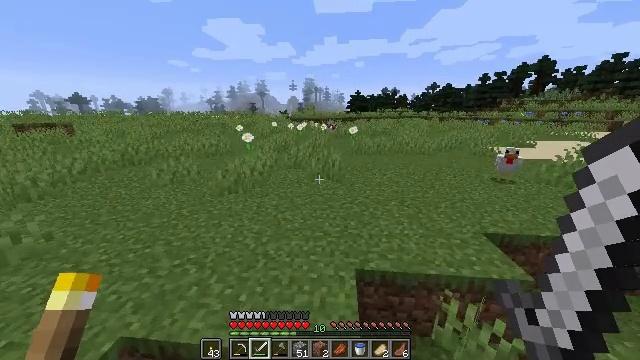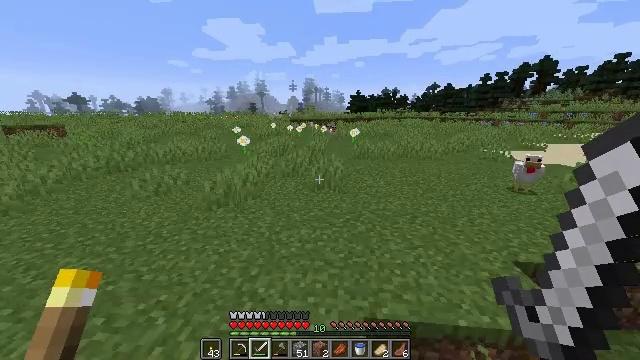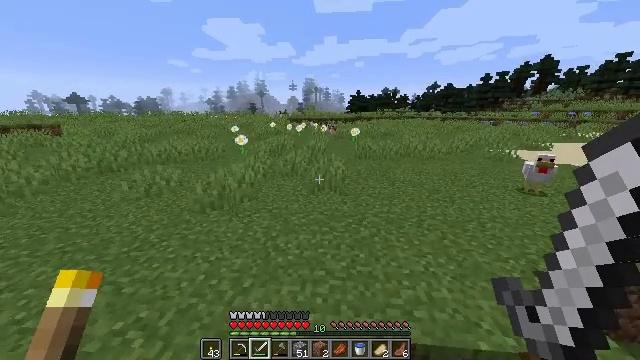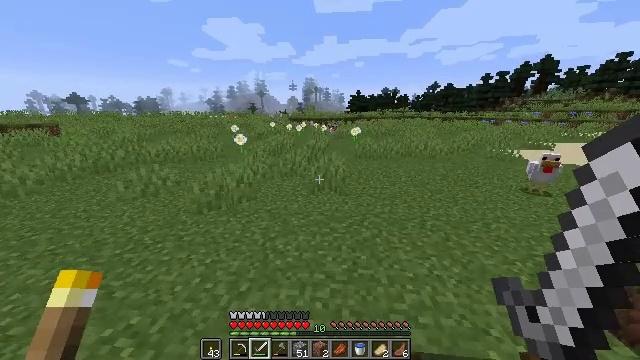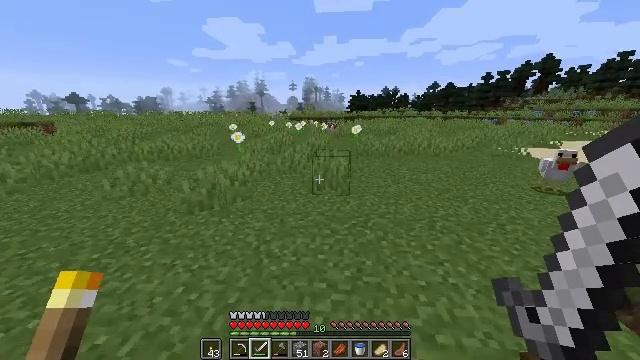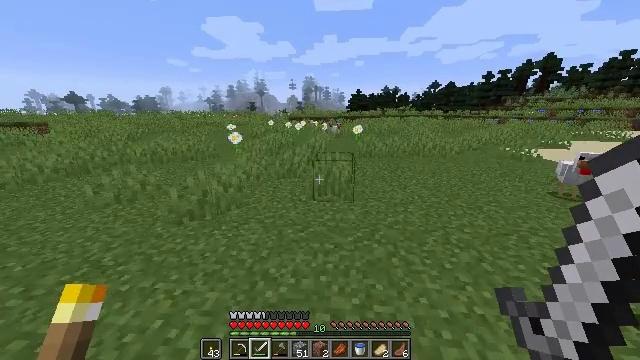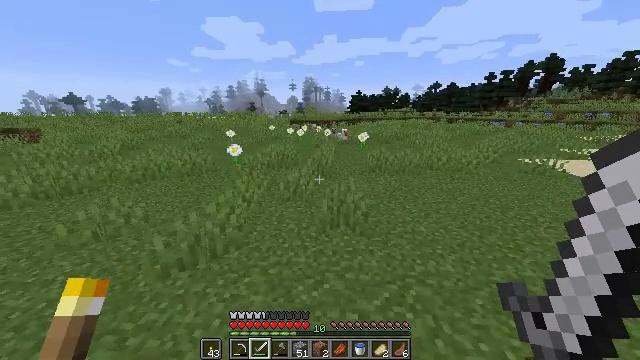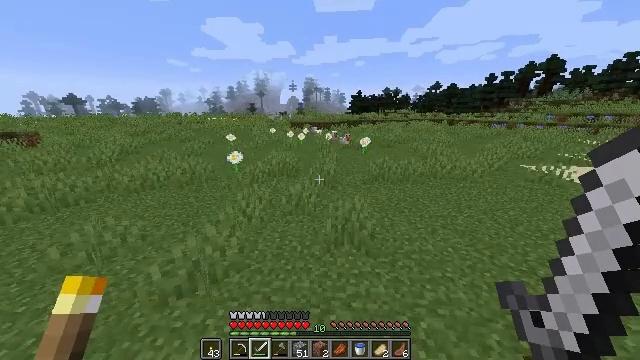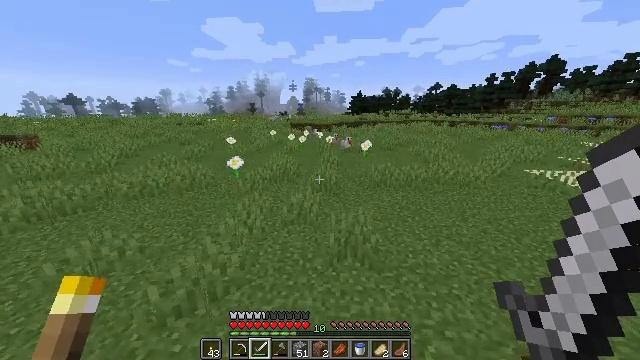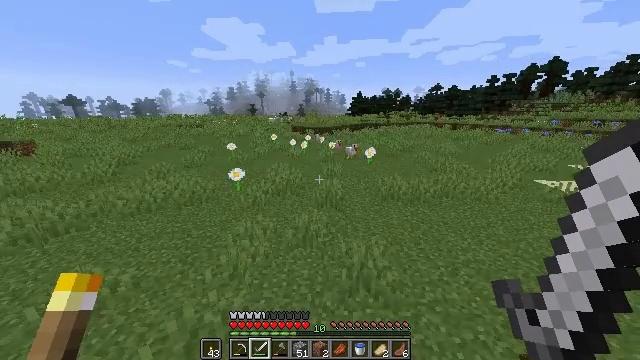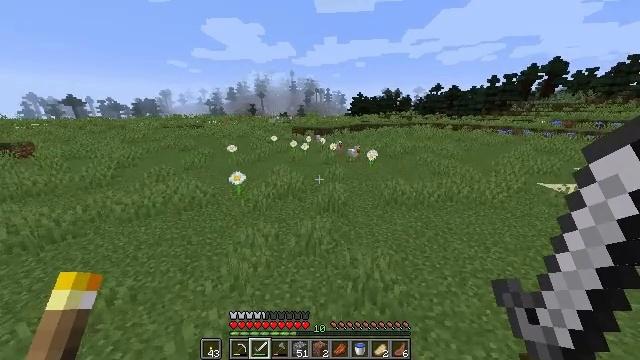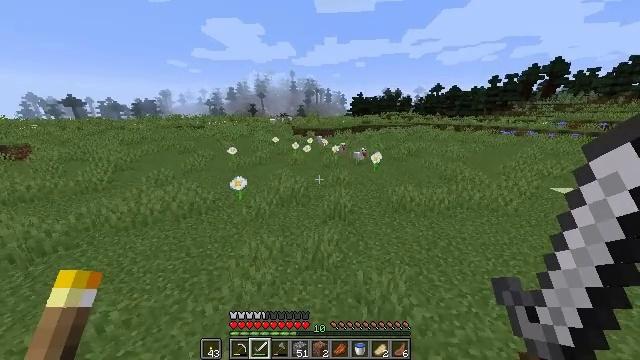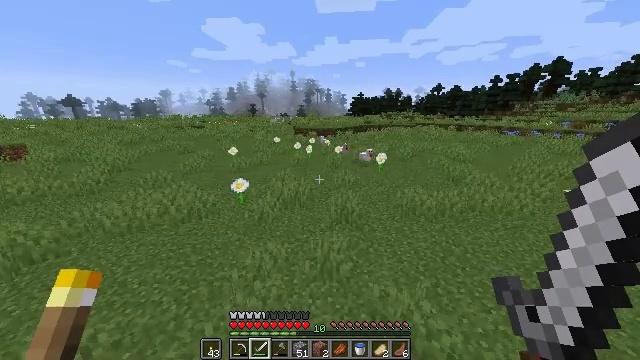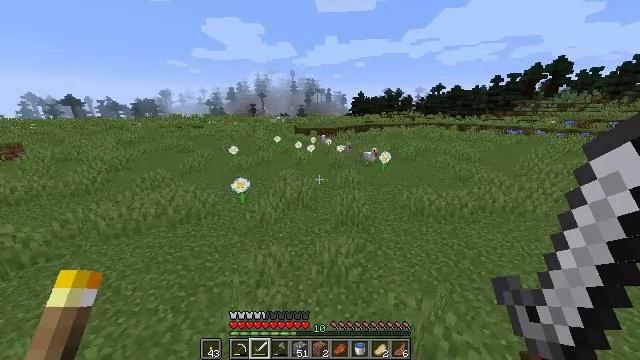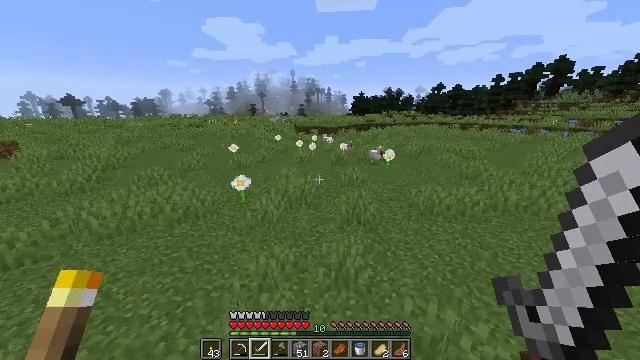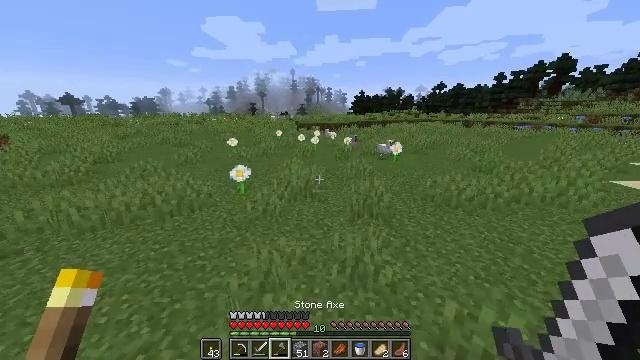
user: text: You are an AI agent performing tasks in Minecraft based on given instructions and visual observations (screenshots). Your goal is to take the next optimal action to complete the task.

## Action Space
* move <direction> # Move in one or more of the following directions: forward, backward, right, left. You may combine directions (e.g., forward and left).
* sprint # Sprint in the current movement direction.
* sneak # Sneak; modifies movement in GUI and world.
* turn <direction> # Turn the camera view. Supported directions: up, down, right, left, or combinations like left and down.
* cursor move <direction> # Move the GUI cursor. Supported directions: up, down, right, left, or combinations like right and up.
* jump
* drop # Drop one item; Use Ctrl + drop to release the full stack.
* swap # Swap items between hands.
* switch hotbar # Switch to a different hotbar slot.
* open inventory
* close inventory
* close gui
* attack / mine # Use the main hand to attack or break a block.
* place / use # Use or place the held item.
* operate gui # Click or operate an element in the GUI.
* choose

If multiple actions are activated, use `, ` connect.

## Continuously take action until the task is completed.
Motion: motion action
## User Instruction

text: Mine spruce leaves from the tree.
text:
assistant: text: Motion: move forward, sprint, jump
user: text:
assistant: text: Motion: move forward, sprint, jump
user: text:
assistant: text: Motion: move forward, sprint, jump
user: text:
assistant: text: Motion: move forward, sprint, jump
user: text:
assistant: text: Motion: move forward and move left, sprint, jump
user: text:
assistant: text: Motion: move forward and move left, sprint, jump
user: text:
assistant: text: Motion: move forward and move left, sprint, jump
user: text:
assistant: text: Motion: move forward and move left, sprint, jump
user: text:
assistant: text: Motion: move forward and move left, sprint, jump
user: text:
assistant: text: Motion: move forward and move left, sprint, jump
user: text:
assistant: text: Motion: move forward and move left, sprint, jump
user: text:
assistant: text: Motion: move forward and move left, sprint, jump
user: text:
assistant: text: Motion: move forward, sprint, jump
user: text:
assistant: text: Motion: move forward, sprint, jump
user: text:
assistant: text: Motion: move forward, sprint, jump
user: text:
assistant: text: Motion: move forward, sprint, jump
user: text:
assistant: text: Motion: move forward, sprint, jump
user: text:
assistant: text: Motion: move forward, sprint, jump
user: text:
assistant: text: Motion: move forward, sprint, jump
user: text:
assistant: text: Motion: move forward and move left, sprint, jump
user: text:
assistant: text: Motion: move forward and move left, sprint, jump
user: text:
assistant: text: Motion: move forward and move left, sprint, jump
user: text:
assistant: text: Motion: move forward and move left, sprint, jump
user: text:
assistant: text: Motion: move forward and move left, sprint, jump
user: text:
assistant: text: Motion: move forward and move left, sprint, jump
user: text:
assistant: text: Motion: move forward and move left, sprint, jump
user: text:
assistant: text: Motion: move forward and move left, sprint, jump
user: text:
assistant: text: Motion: move forward and move left, sprint, jump
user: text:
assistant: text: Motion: move forward and move left, sprint, jump
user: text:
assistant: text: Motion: move forward and move left, sprint, jump